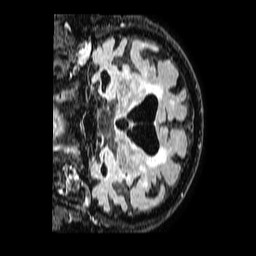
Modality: FLAIR
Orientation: coronal
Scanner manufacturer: philips
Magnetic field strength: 1.5 T
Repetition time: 4.8 s
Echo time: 0.3 s